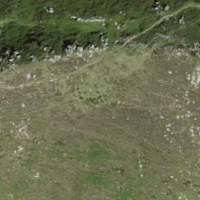
EUNIS habitat code: 23
Species observed at this site:
Erynnis tages